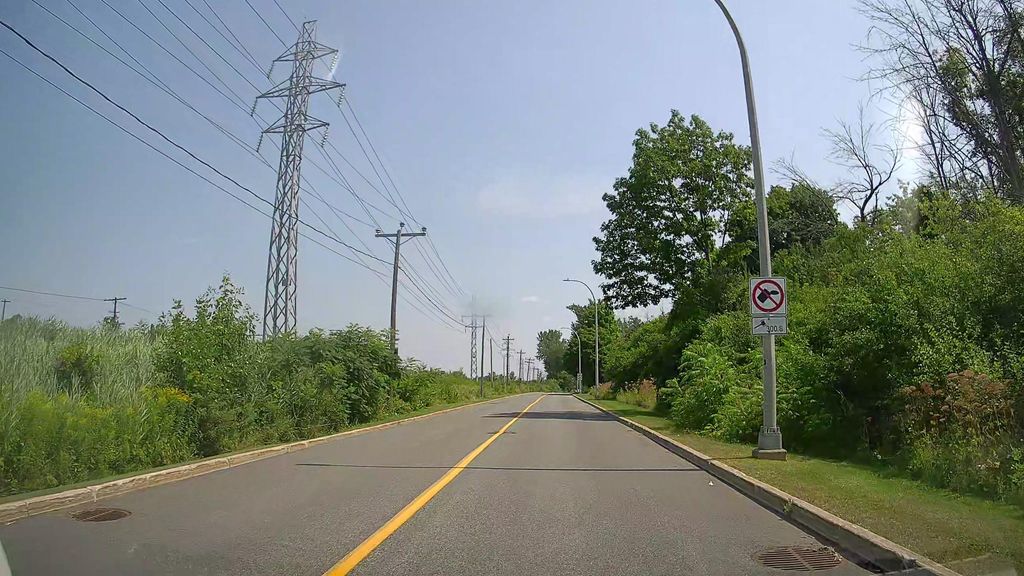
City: montreal